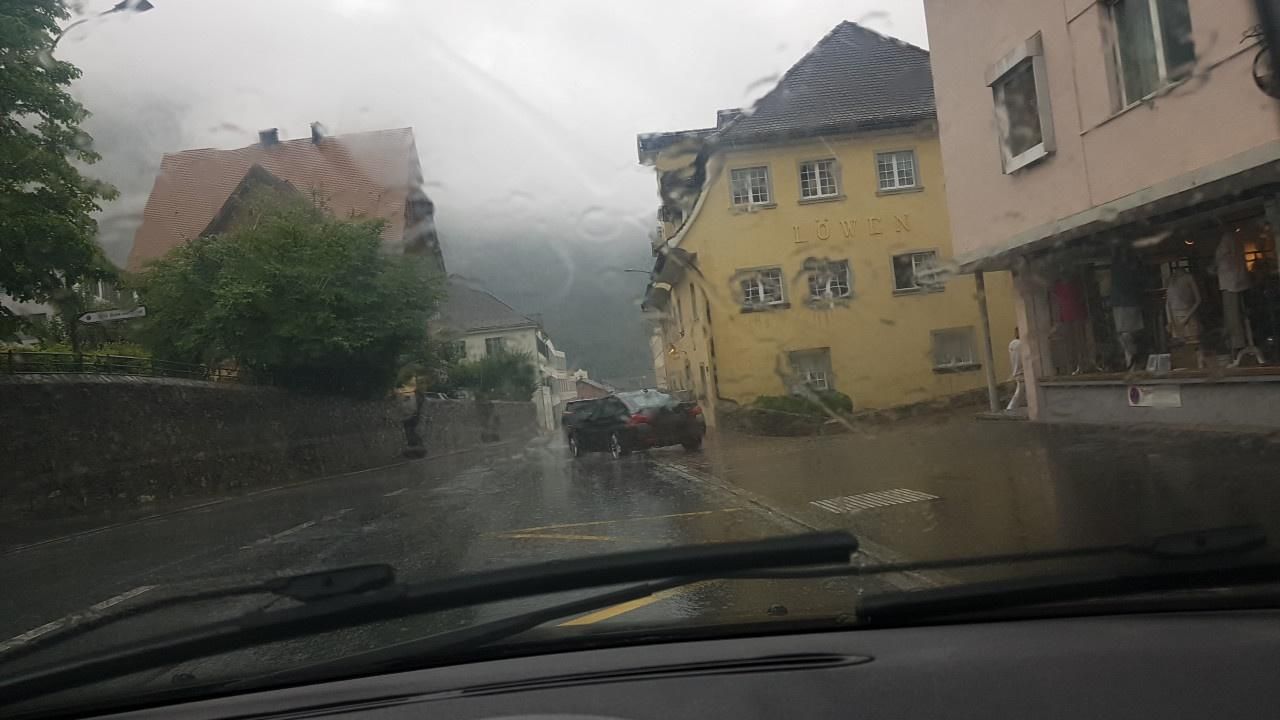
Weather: rainy
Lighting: day
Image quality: slightly poor
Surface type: driving surface
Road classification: primary
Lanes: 2
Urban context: suburban or peri-urban
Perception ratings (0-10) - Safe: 7.44, Lively: 7.75, Beautiful: 5.51, Boring: 3.35, Depressing: 2, Wealthy: 8.46